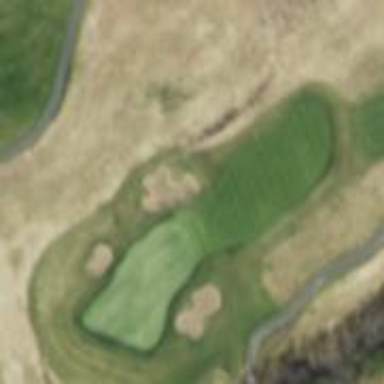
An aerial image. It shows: Golf fairway surrounded by grass.